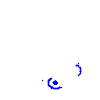
Particle: pion